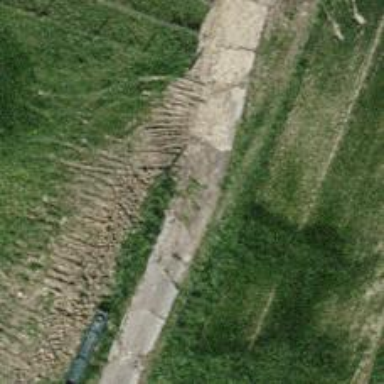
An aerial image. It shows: Concrete track with grade1 quality.